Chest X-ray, PA view. Patient: 70 years old, sex M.
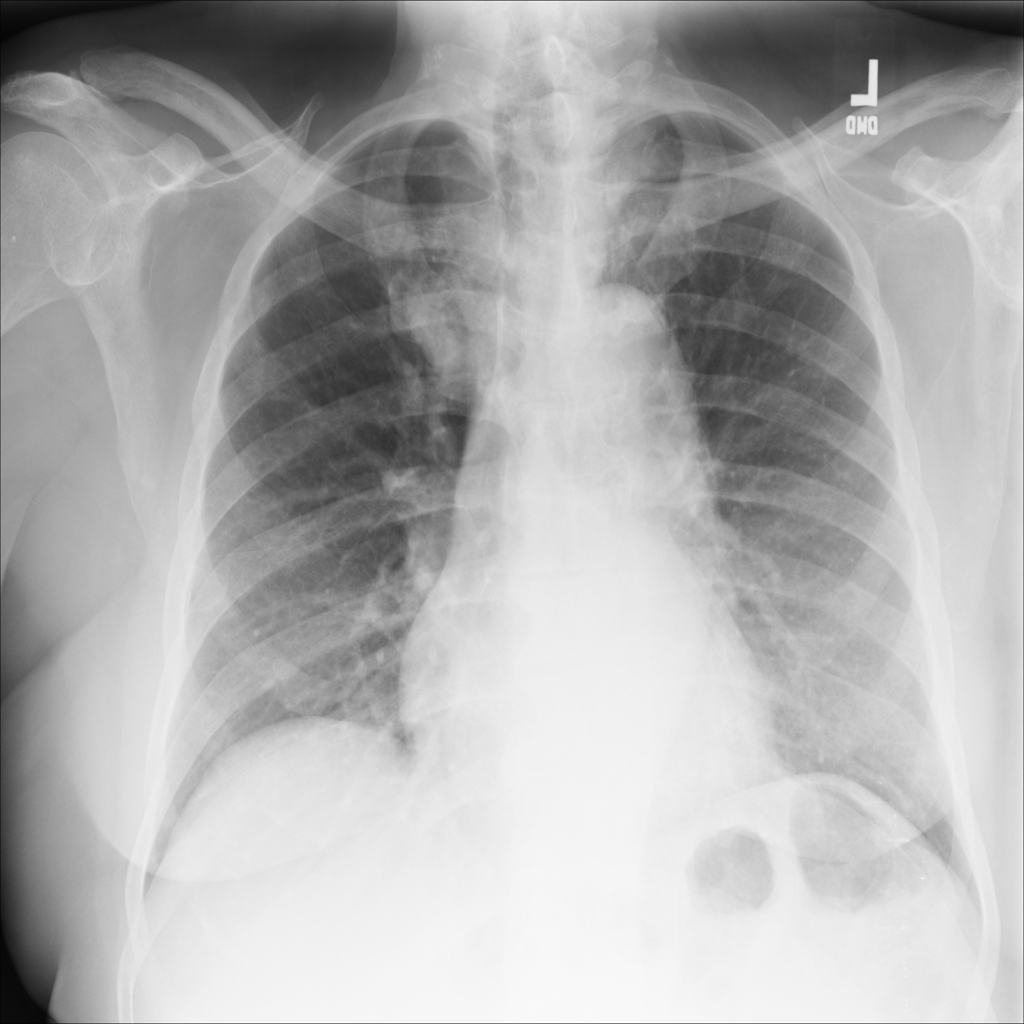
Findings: No Finding